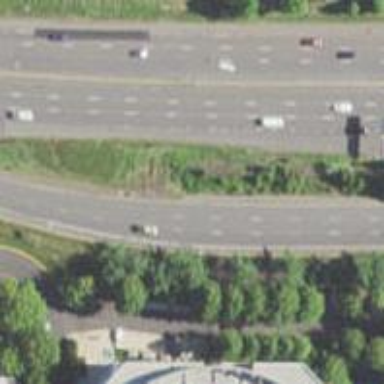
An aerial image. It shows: Primary link highway with asphalt surface.